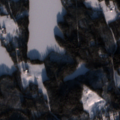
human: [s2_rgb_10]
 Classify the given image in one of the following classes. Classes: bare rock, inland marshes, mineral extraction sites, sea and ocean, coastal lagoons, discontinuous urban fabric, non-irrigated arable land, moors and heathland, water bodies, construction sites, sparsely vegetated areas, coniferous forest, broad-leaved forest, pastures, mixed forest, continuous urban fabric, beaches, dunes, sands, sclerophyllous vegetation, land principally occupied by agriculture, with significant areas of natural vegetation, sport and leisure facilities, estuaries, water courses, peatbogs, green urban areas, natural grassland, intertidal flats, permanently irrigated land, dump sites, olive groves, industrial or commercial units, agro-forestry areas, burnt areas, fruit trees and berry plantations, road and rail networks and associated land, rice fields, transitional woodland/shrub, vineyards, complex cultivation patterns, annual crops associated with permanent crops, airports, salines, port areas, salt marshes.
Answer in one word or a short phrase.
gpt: coniferous forest, mixed forest, water bodies